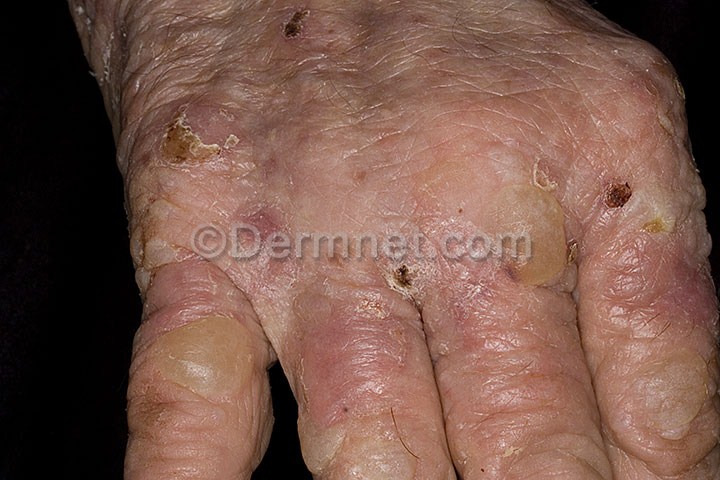
Disease: Bullous Disease Photos